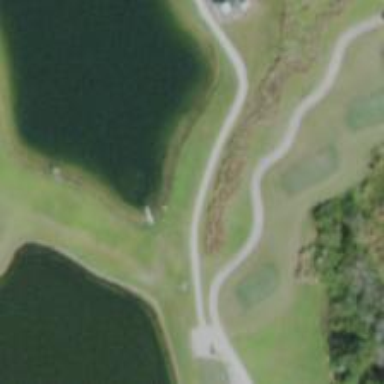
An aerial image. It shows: Service road designated as golf cart path.